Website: macys
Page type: cross-sells
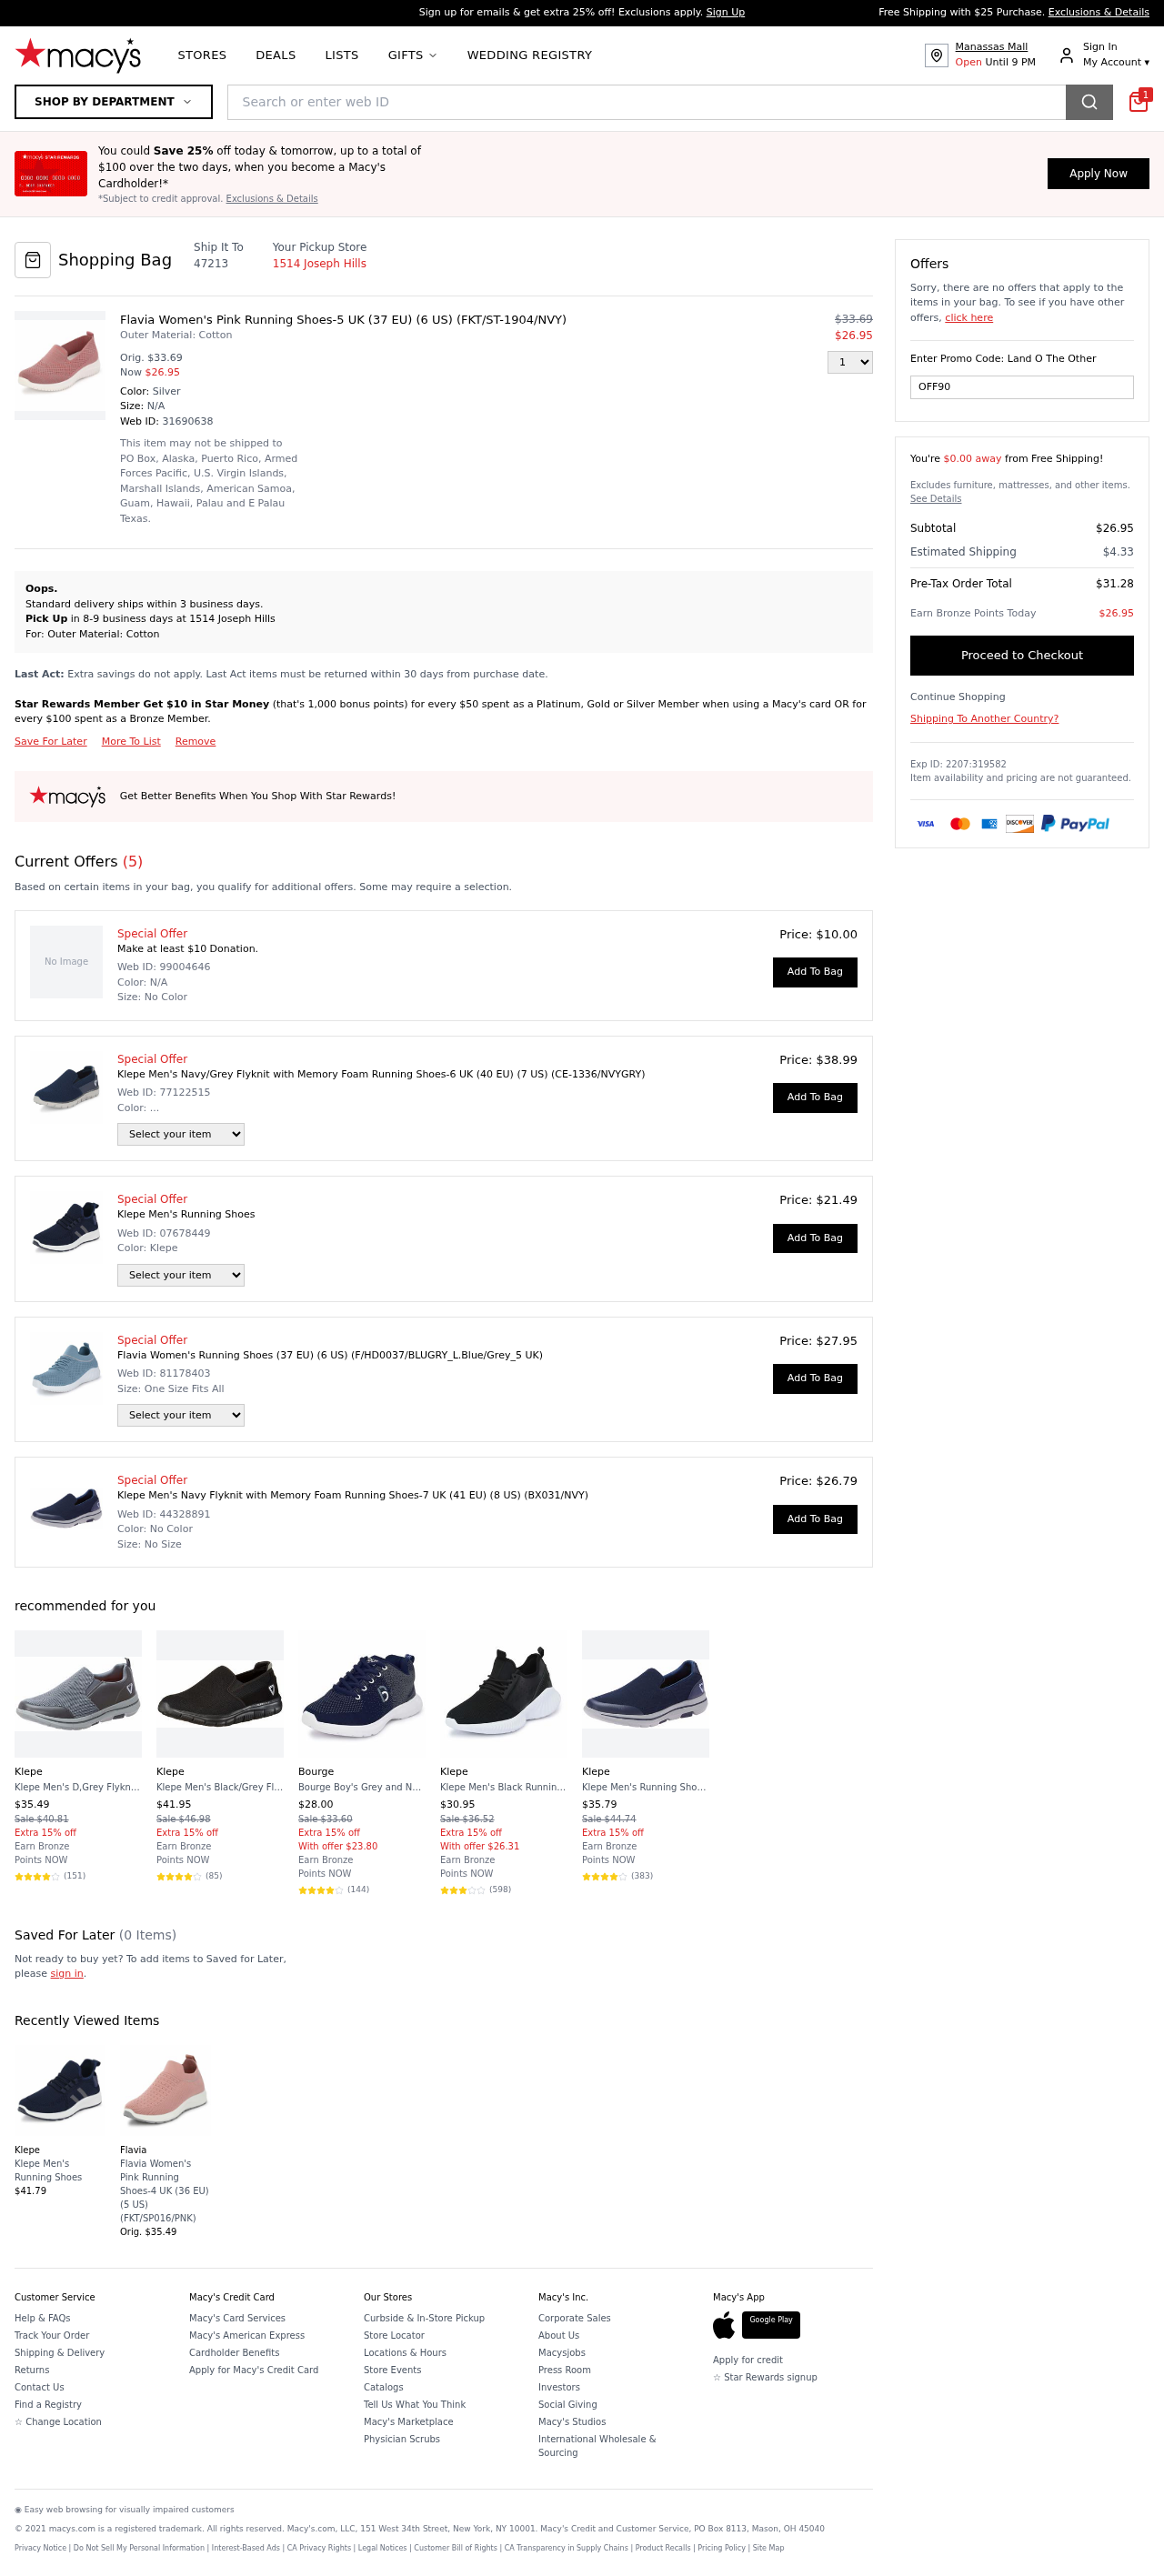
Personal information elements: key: PII_LOCATION1_STREET
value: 1514 Joseph Hills
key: PII_POSTCODE
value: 47213
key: PII_PROMO_CODE
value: OFF90
Product elements: key: PRODUCT10_BRAND
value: Klepe
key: PRODUCT10_NAME
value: Klepe Men's Running Shoes-9 UK (43 EU) (10 US) (BX031/NVY)
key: PRODUCT10_NUM_RATINGS
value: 383
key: PRODUCT10_PRICE
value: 35.79
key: PRODUCT10_RATING
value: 4.1
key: PRODUCT11_BRAND
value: Klepe
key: PRODUCT11_NAME
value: Klepe Men's Running Shoes
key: PRODUCT11_PRICE
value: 41.79
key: PRODUCT12_BRAND
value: Flavia
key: PRODUCT12_NAME
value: Flavia Women's Pink Running Shoes-4 UK (36 EU) (5 US) (FKT/SP016/PNK)
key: PRODUCT12_PRICE
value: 35.49
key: PRODUCT1_DESC
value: Outer Material: Cotton
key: PRODUCT1_NAME
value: Flavia Women's Pink Running Shoes-5 UK (37 EU) (6 US) (FKT/ST-1904/NVY)
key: PRODUCT1_PRICE
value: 26.95
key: PRODUCT1_QUANTITY
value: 1
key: PRODUCT2_NAME
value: Klepe Men's Navy/Grey Flyknit with Memory Foam Running Shoes-6 UK (40 EU) (7 US) (CE-1336/NVYGRY)
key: PRODUCT2_PRICE
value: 38.99
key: PRODUCT3_NAME
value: Klepe Men's Running Shoes
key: PRODUCT3_PRICE
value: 21.49
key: PRODUCT4_NAME
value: Flavia Women's Running Shoes (37 EU) (6 US) (F/HD0037/BLUGRY_L.Blue/Grey_5 UK)
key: PRODUCT4_PRICE
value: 27.95
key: PRODUCT5_NAME
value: Klepe Men's Navy Flyknit with Memory Foam Running Shoes-7 UK (41 EU) (8 US) (BX031/NVY)
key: PRODUCT5_PRICE
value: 26.79
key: PRODUCT6_BRAND
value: Klepe
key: PRODUCT6_NAME
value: Klepe Men's D,Grey Flyknit with Memory Foam Running Shoes-9 UK (43 EU) (10 US) (AD3989B/GRY)
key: PRODUCT6_NUM_RATINGS
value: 151
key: PRODUCT6_PRICE
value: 35.49
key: PRODUCT6_RATING
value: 4.2
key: PRODUCT7_BRAND
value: Klepe
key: PRODUCT7_NAME
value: Klepe Men's Black/Grey Flyknit with Memory Foam Running Shoes-7 UK (41 EU) (8 US) (CE-1336/BLKGRY)
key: PRODUCT7_NUM_RATINGS
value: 85
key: PRODUCT7_PRICE
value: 41.95
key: PRODUCT7_RATING
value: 4.7
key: PRODUCT8_BRAND
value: Bourge
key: PRODUCT8_NAME
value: Bourge Boy's Grey and Navy Running Shoes-12 UK (33 EU) (13 Kids US) (Orange-02)
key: PRODUCT8_NUM_RATINGS
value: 144
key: PRODUCT8_PRICE
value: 28
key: PRODUCT8_RATING
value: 4
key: PRODUCT9_BRAND
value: Klepe
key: PRODUCT9_NAME
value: Klepe Men's Black Running Shoes-9 UK (43 EU) (10 US) (KP93/BLK)
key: PRODUCT9_NUM_RATINGS
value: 598
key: PRODUCT9_PRICE
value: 30.95
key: PRODUCT9_RATING
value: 3.9
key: PRODUCT1_ORIGINAL_PRICE
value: $33.69
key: PRODUCT6_ORIGINAL_PRICE
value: Sale $40.81
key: PRODUCT7_ORIGINAL_PRICE
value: Sale $46.98
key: PRODUCT8_ORIGINAL_PRICE
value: Sale $33.60
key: PRODUCT9_ORIGINAL_PRICE
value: Sale $36.52
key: PRODUCT10_ORIGINAL_PRICE
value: Sale $44.74
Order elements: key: ORDER_ID
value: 31690638
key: ORDER_NUM_OFFERS
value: (5)
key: ORDER_FREE_SHIPPING_THRESHOLD
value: $0.00 away
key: ORDER_SUBTOTAL
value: $26.95
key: ORDER_SHIPPING_COST
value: $4.33
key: ORDER_TOTAL
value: $31.28
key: ORDER_POINTS_EARNED
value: $26.95
Search elements: key: HEADER_SEARCH
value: Search or enter web ID
Other elements: key: SAVED_NUM_ITEMS
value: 0